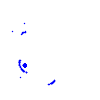
Particle: electron